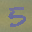
Label: 5